Question: Following is the table and script of this table.
'''
DECLARE @temp TABLE (PPId INT, SVPId INT, Minimum INT, Maximum INT)
INSERT INTO @temp VALUES(1,1,8,20)
INSERT INTO @temp VALUES(2,1,21,100)
'''

Minimum & Maximum are passed in as parameter. I want to find all rows that fall in the given range.
E.g.;
- - -
Thanks.
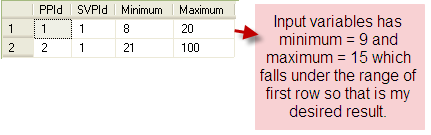
Answer: When comparing ranges like this, it's easier to look for the case where ranges don't overlap. There are many different ways that two ranges can overlap, but there is only two ways that the don't overlap:
'''
select *
from @temp
where not (@maximum < Minimum or @minimum > Maximum)
'''